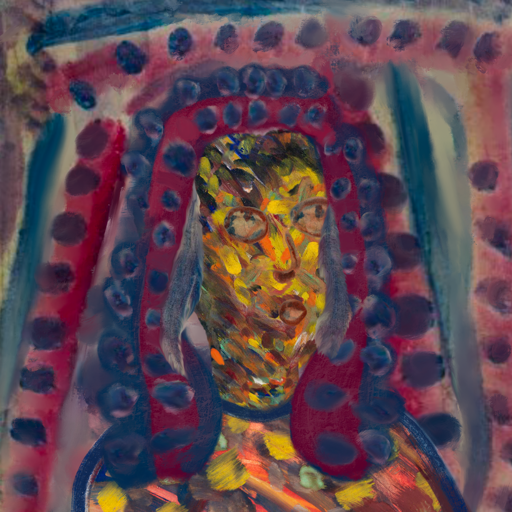
Background: HillGirl, Head And Neck Side: An_Impression, Face Side: Orphan, Bust: Mother_And_Son_Mother, Hair Side: Hill_Girl, Head Accessory: Blank, Second Necklace: Blank, Necklace: Blank, Baby: Blank